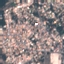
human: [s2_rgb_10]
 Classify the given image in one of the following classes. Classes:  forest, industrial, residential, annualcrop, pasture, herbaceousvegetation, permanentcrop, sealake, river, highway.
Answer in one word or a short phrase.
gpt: Residential